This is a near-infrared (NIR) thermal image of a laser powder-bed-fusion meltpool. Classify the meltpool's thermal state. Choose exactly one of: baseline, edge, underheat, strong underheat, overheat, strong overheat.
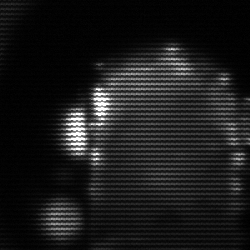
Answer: baseline